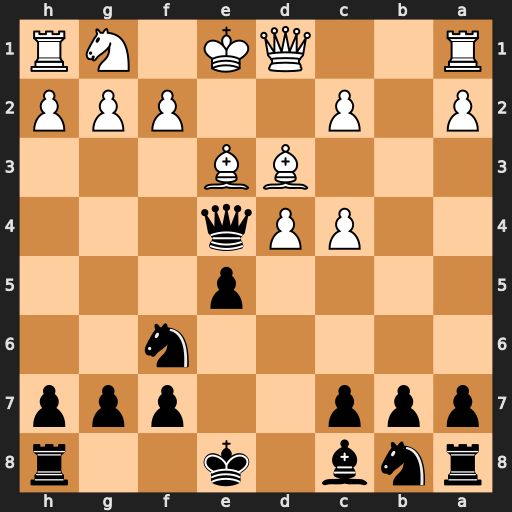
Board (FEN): rnb1k2r/ppp2ppp/5n2/4p3/2PPq3/3BB3/P1P2PPP/R2QK1NR
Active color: b
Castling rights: KQkq
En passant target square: -
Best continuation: Qxg2 Qf3 Qxf3